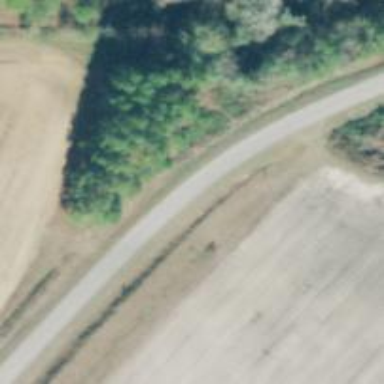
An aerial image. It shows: Tertiary road.